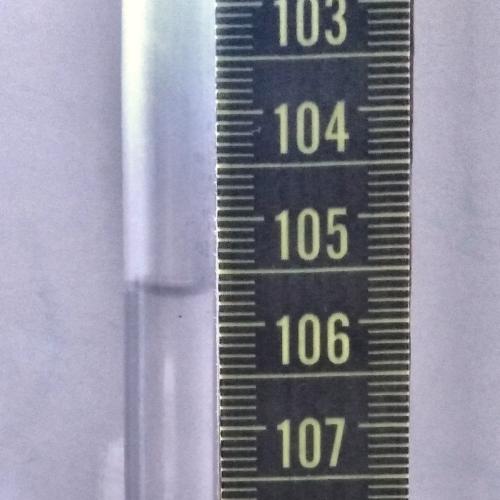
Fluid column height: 105.7 cm